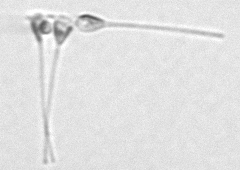
Label: Asterionellopsis_glacialis